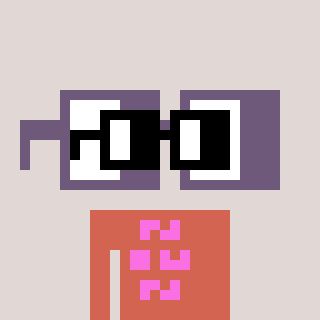
a pixel art character with square black glasses, a glasses-shaped head and a peachy-colored body on a warm background